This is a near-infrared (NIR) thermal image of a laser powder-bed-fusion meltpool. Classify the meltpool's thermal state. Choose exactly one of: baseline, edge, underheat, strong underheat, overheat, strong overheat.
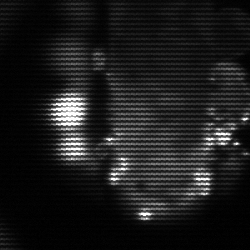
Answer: strong underheat